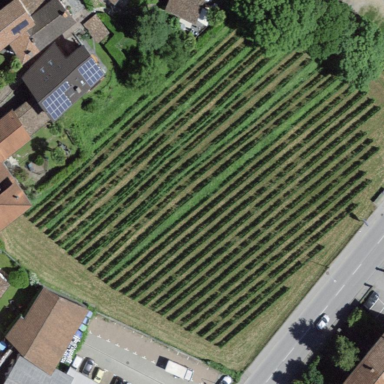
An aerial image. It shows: Beautiful vineyard in the countryside.